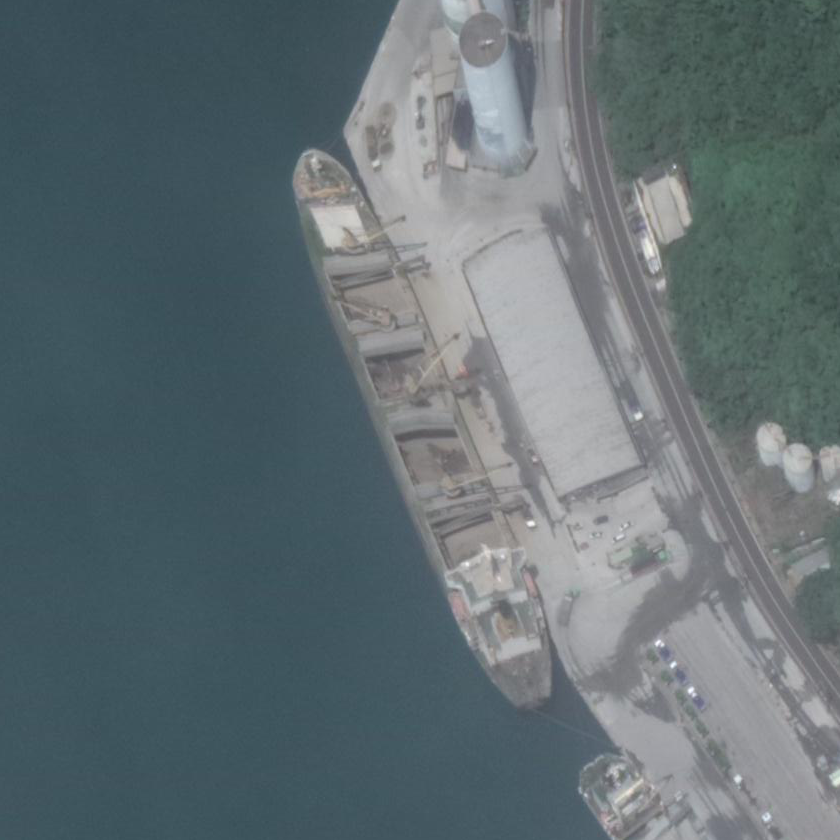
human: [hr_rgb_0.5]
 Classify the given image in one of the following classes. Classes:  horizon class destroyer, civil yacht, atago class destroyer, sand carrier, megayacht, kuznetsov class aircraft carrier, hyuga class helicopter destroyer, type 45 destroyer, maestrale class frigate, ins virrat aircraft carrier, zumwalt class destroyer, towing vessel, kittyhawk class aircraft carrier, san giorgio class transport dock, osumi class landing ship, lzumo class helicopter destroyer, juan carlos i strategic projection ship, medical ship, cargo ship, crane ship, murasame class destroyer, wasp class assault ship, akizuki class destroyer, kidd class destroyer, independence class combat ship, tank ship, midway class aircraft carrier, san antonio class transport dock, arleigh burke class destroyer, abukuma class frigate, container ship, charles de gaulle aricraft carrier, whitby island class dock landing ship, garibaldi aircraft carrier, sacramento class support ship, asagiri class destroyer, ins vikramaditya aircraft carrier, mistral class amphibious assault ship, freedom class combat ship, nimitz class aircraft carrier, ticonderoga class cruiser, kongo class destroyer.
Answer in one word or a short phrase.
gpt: Sand carrier